Question: I have a table (table1) which has just one cell. The contents of this cell are in an array format. I need to convert the contents of this cell into separate rows in a new table (table2)
Example table 1 looks like this:-
[
Example table 2 should look like this:-
<URL>
I have gone through the big query documentation about the arrays and use of UNNEST operator.
The below logic will work:-
'''SELECT *
FROM UNNEST(['foo', 'bar', 'baz', 'qux', 'corge', 'garply', 'waldo', 'fred'])
AS element'''
However, I need to read the array from the cell in table 1 and create table 2.
Any help on this will be very useful.
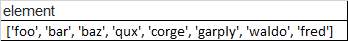
Answer: Below is for BigQuery Standard SQL
'''
#standardSQL
SELECT element
FROM 'project.dataset.table',
UNNEST(element) element
'''
You can test, play with above using sample data from your question as in example below
'''
#standardSQL
WITH 'project.dataset.table' AS (
SELECT ['foo', 'bar', 'baz', 'qux', 'corge', 'garply', 'waldo', 'fred'] element
)
SELECT element
FROM 'project.dataset.table',
UNNEST(element) element
'''
with output
'''
Row element
1 foo
2 bar
3 baz
4 qux
5 corge
6 garply
7 waldo
8 fred
'''
Now, you can use above to create new table as in below example
'''
CREATE TABLE 'project.dataset.table2' AS
SELECT element
FROM 'project.dataset.table1',
UNNEST(element) element
'''